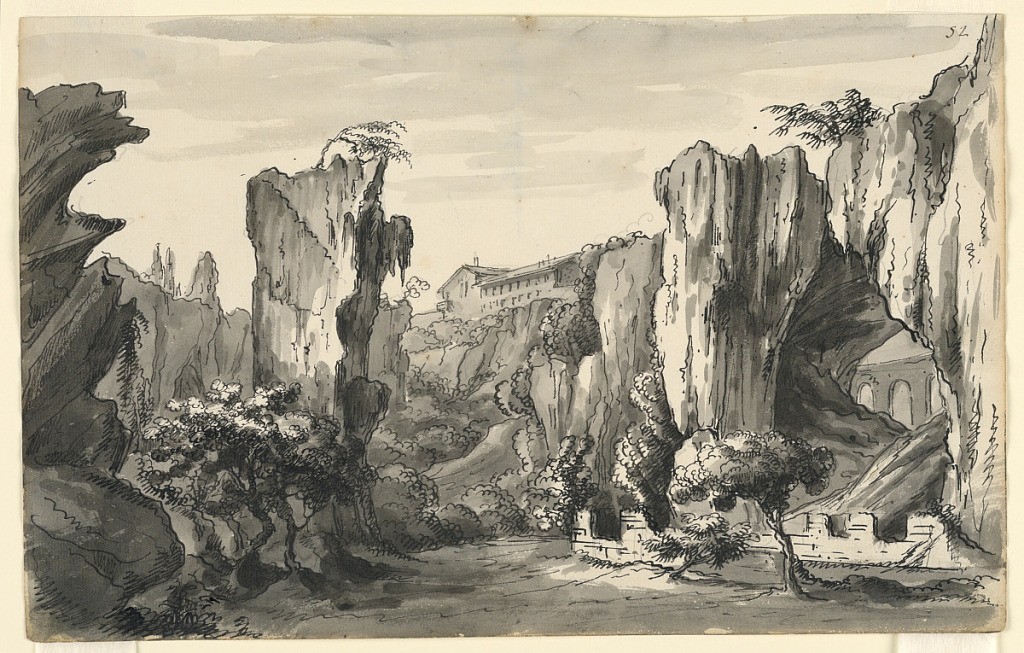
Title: Stage Design, Rocky Valley with Buildings
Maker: Romolo Achille Liverani, Italian, 1809 - 1872
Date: early 19th century
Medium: Pen and sepia ink, brush and wash on paper
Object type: Drawing
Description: Horizontal rectangle. Rocky valley with buildings towering at the top of rim, ruins, trees, and rockery below.